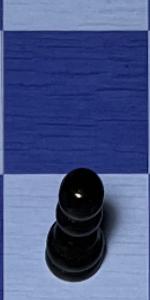
Label: Pawn_Black